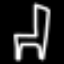
Label: chair